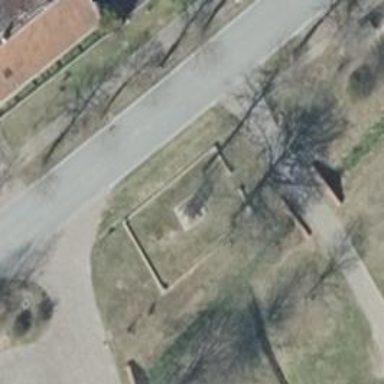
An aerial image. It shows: Historical site featuring war memorial.